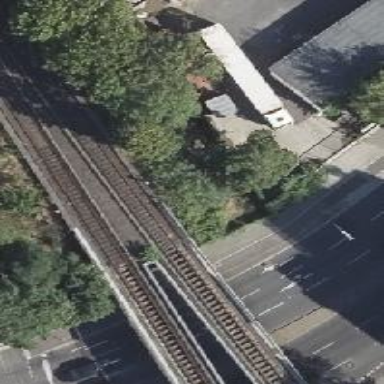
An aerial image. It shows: Bridge with electrified rail at the bottom.